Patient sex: M
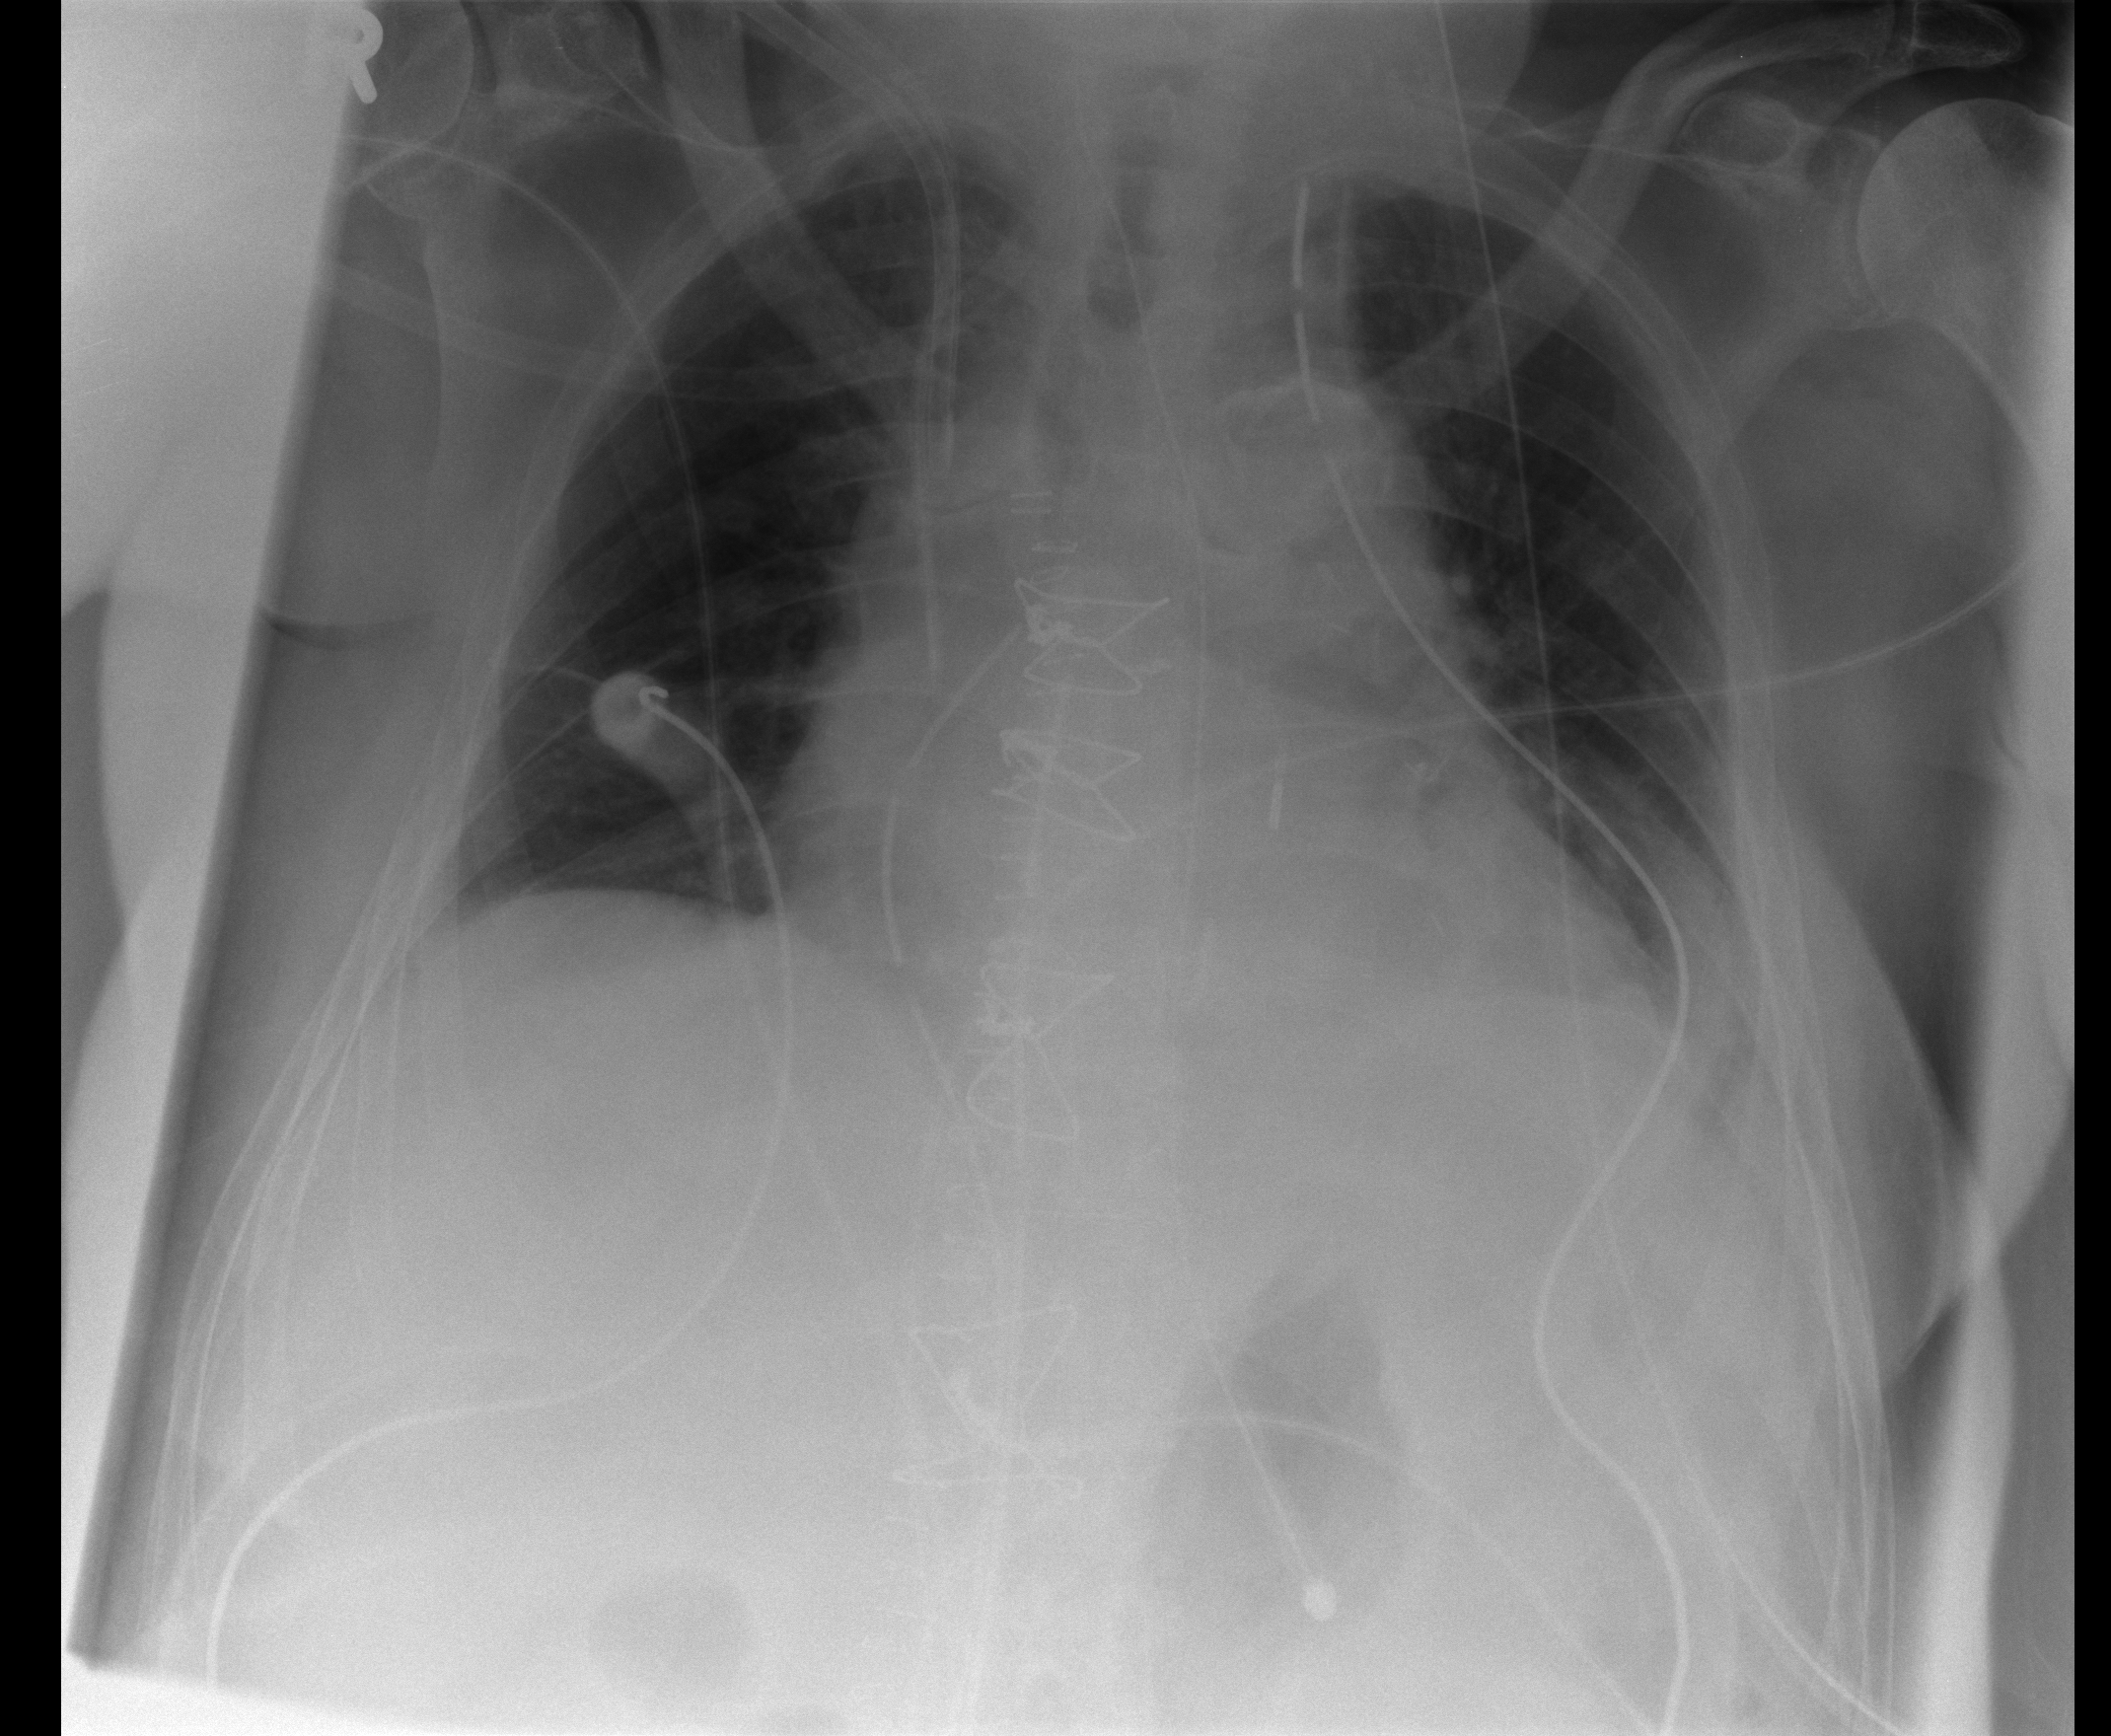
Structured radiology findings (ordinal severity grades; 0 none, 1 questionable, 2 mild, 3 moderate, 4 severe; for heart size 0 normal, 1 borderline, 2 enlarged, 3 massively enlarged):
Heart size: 0
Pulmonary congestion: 2
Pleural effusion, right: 0
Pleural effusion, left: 1
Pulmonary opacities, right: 0
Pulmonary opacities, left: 0
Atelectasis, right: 2
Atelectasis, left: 2